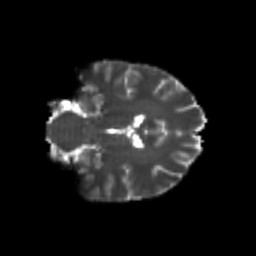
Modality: T2w
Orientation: coronal
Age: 23
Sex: male
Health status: healthy
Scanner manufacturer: philips
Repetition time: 7.393 s
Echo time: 0.08599 s